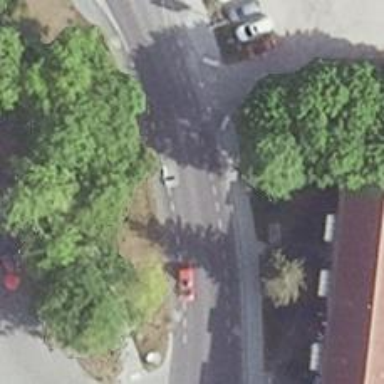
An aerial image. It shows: Secondary road with separate sidewalks on both sides and dedicated lanes for cyclists on both sides. The road surface is asphalt.